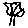
Label: tree